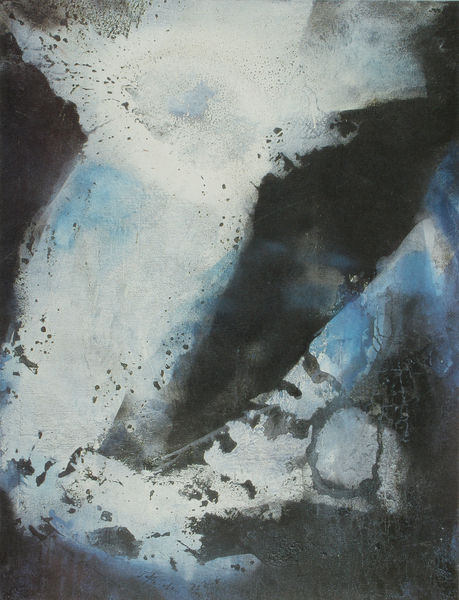
Titel: Galaxy II
Künstler: Fred Thieler
Schlagwörter: blau, dunkel, himmel, schatten, wasser, weiß, wolken, aquarell, grau, schwarz, eis, wasserfall, kreis, schiff, abstrakt, modern, wetter, gestalt, tauchen, flecken, fall, blase, unter wasser, versenken